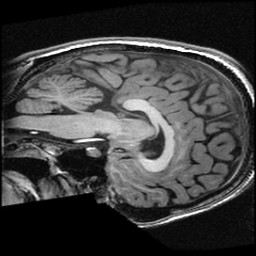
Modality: T1w
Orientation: sagittal
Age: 23
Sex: female